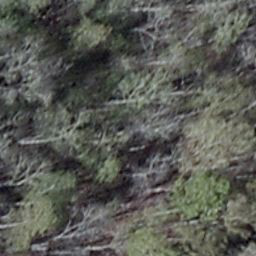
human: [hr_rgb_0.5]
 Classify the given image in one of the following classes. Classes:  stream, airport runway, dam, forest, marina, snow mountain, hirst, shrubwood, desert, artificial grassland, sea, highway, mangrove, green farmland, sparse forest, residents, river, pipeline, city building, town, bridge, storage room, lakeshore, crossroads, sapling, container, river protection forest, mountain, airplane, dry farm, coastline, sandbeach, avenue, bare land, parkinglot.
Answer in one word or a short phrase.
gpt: shrubwood